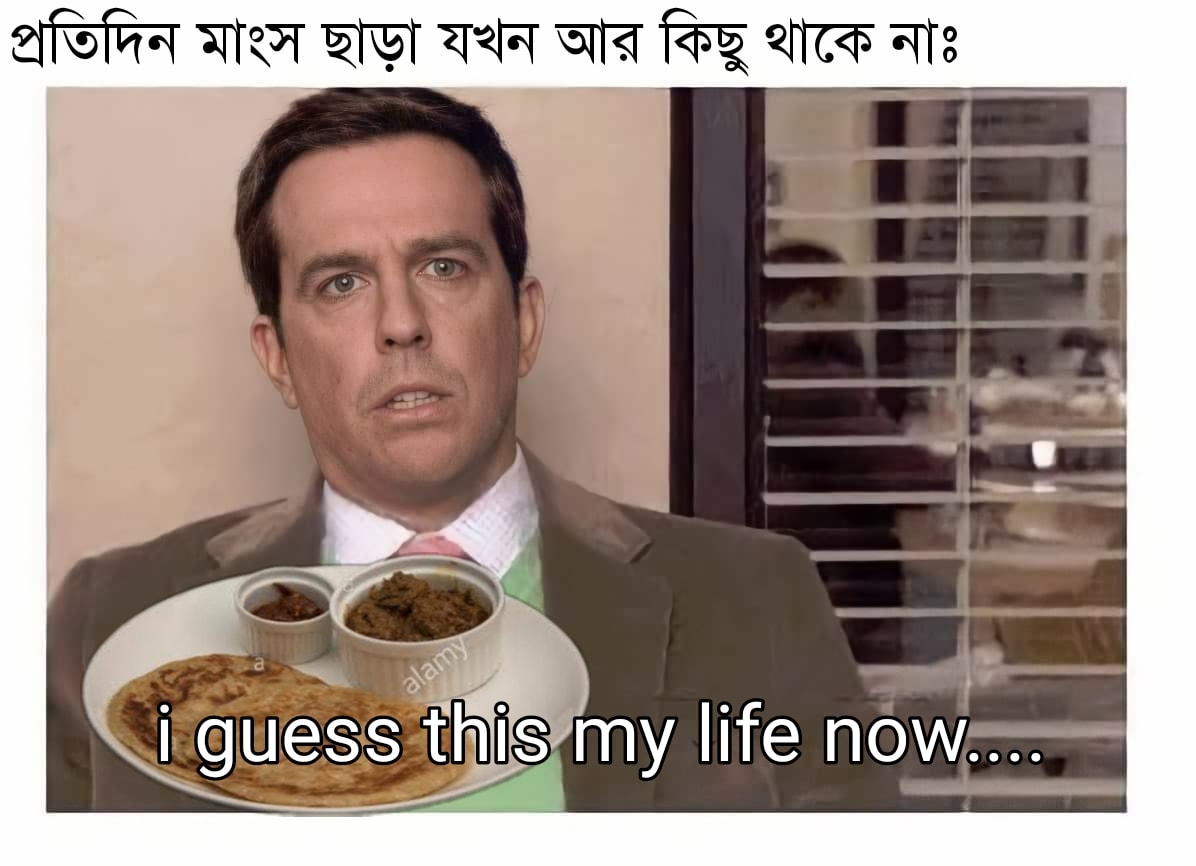
Caption: প্রতিদিন মাংস ছাড়া যখন আর কিছু থাকে নাঃ     i guess this my life now....
Label: non-hate